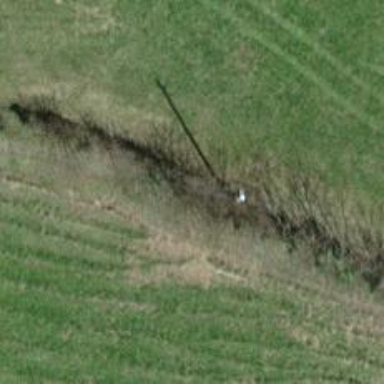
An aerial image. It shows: Power pole.